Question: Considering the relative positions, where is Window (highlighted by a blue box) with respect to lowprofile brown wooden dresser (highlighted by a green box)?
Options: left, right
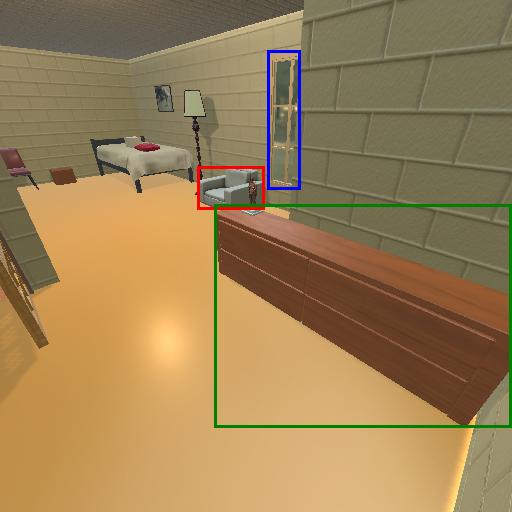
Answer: left